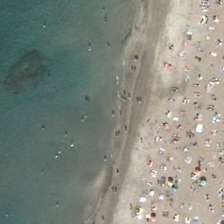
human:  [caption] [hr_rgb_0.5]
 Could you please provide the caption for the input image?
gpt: many people are in a beach near a piece of green ocean .

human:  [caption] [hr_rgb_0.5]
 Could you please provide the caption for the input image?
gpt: many people are in a beach near a piece of green ocean .

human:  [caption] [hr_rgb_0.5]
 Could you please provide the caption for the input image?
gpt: many people are in a beach near a piece of green ocean .

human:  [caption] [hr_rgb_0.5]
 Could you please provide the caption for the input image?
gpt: many people are in a beach near a piece of green ocean .

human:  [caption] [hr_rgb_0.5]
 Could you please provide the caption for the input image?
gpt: many people are in a beach near a piece of green ocean .